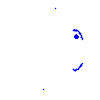
Particle: kaon